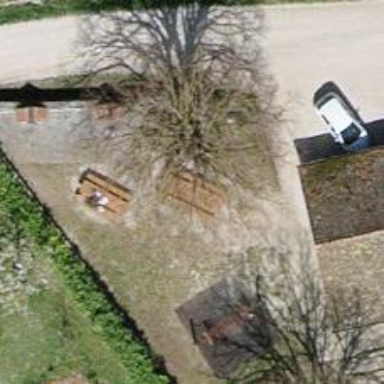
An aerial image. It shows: Picnic table located in leisure land area.